Field crop: tomato
Growth stage: 2
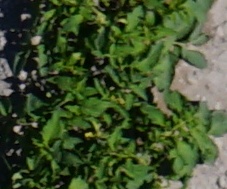
Species: tomato